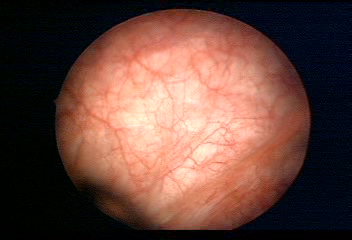
Modality: WLC
Class: Normal mucosa
Bladder cancer association: No